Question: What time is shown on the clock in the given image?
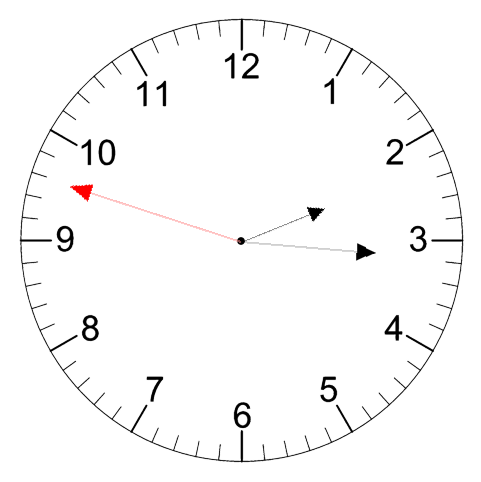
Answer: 02:15:48